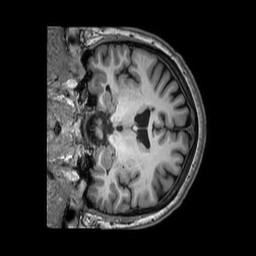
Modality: T1w
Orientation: coronal
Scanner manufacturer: philips
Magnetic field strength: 3 T
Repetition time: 0.006741 s
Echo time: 0.003085 s